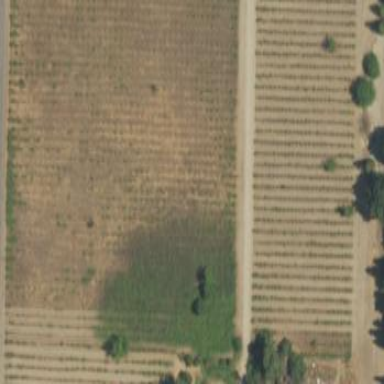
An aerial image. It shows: Vineyard on agricultural properties.